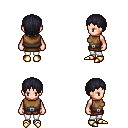
a pixel art fantasy rpg character, female body template, human, light skin, leather chest armor, white pants, raven plain hairstyle, gold boots, four views (front, back, left, right), 2x2 character sprite sheet, small pixel art, hard edges, no anti-aliasing